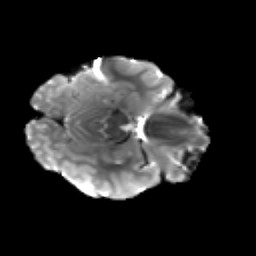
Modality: T2w
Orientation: axial
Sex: male
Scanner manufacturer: siemens
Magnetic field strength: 3 T
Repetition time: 5 s
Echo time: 0.071 s